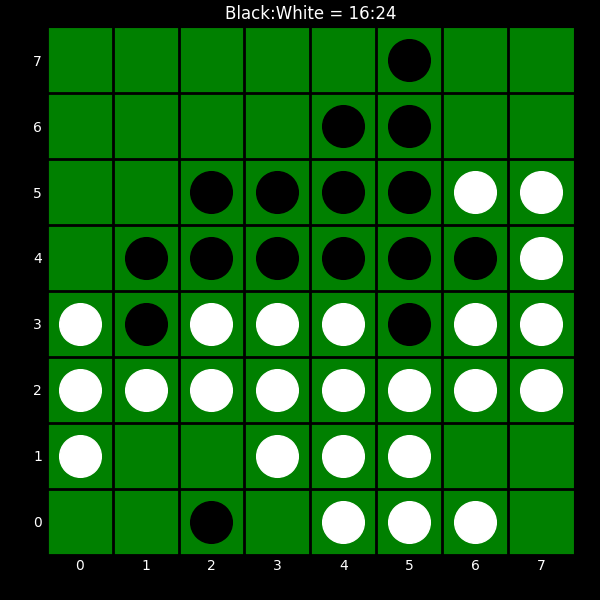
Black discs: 16
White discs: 24